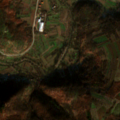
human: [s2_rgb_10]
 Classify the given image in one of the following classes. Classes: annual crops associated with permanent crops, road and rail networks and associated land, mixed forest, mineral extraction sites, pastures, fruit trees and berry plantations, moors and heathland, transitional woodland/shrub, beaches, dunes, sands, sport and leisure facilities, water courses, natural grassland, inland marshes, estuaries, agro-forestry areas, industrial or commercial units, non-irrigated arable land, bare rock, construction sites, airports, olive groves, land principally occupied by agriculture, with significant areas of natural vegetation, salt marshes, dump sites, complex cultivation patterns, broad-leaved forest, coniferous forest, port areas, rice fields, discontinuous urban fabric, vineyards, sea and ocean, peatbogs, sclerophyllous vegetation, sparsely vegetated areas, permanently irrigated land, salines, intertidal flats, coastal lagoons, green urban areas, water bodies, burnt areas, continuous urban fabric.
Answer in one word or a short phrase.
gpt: complex cultivation patterns, land principally occupied by agriculture, with significant areas of natural vegetation, broad-leaved forest